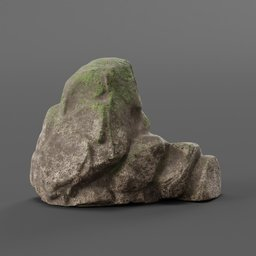
Label: nature